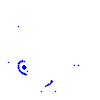
Particle: proton